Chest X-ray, AP view. Patient: 47 years old, sex M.
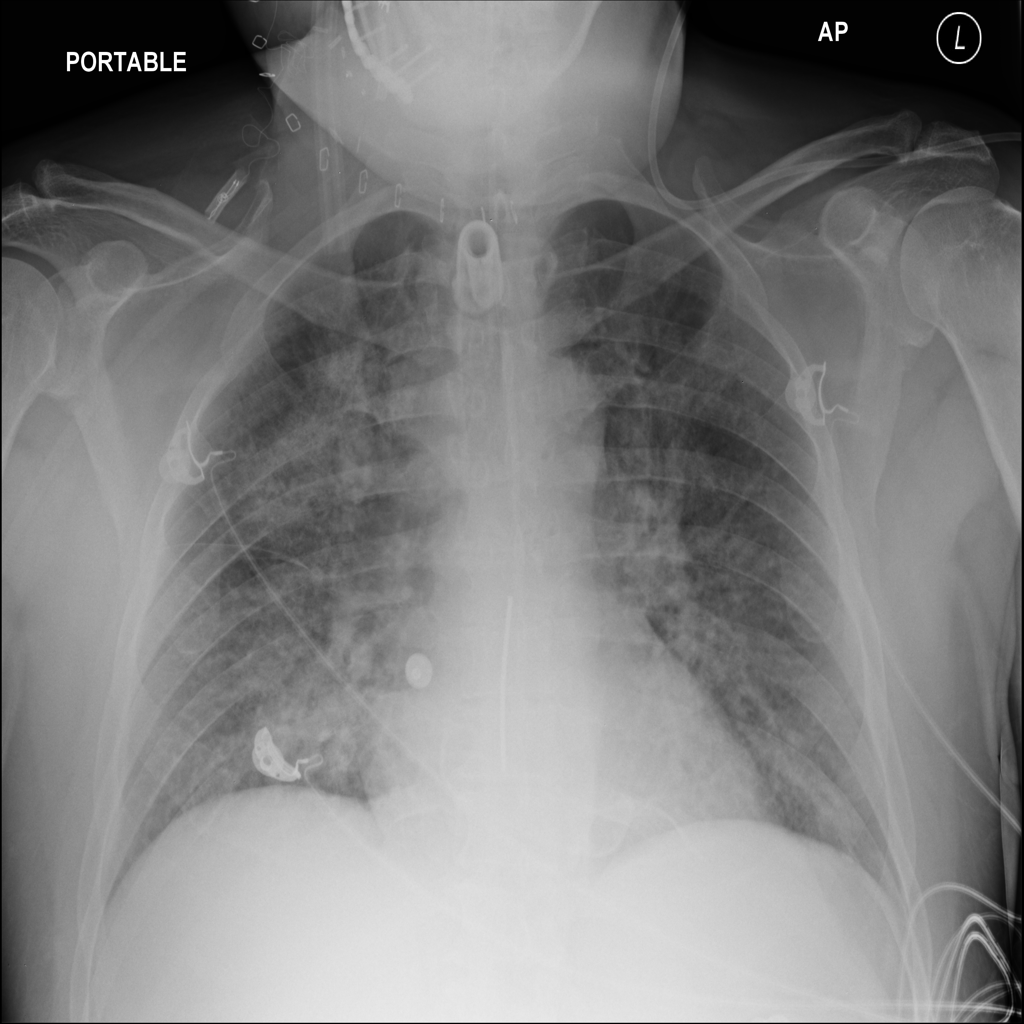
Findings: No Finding